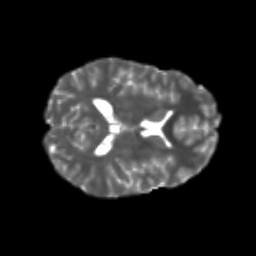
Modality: T2w
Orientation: axial
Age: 21
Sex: female
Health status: healthy
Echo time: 0.074 s